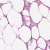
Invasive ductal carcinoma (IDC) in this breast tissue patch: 0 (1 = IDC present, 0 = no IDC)